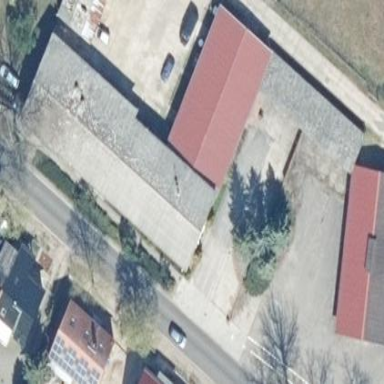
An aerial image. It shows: Building.